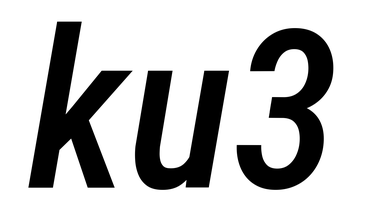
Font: Roboto-Italic_Condensed_Medium_Italic